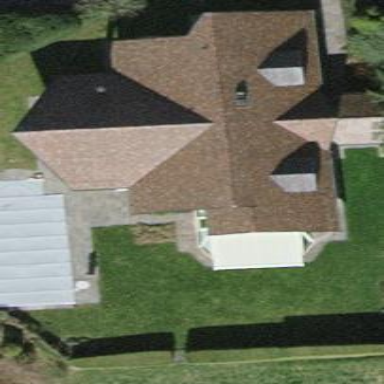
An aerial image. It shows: Building with tiled roof.